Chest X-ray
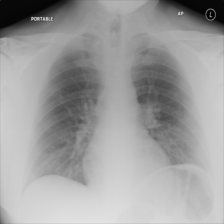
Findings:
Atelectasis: negative
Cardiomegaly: negative
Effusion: negative
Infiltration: negative
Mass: negative
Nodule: negative
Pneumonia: negative
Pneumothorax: negative
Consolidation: negative
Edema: negative
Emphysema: negative
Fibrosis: negative
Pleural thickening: negative
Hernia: negative